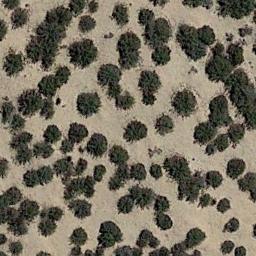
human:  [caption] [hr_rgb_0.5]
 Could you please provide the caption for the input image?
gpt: The chaparral is consist of some bushes on the desert .

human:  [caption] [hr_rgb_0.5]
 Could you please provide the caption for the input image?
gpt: Some disconnected green chaparrals grow in the desert .

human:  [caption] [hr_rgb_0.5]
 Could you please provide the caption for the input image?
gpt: Many traces of cars driving in this desert can be seen .

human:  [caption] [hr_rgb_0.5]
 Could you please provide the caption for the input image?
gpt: Chaparral is evenly distributed on the sand .

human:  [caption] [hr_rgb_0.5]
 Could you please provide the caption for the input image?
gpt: The vegetation in the chaparral is approximately the same size .